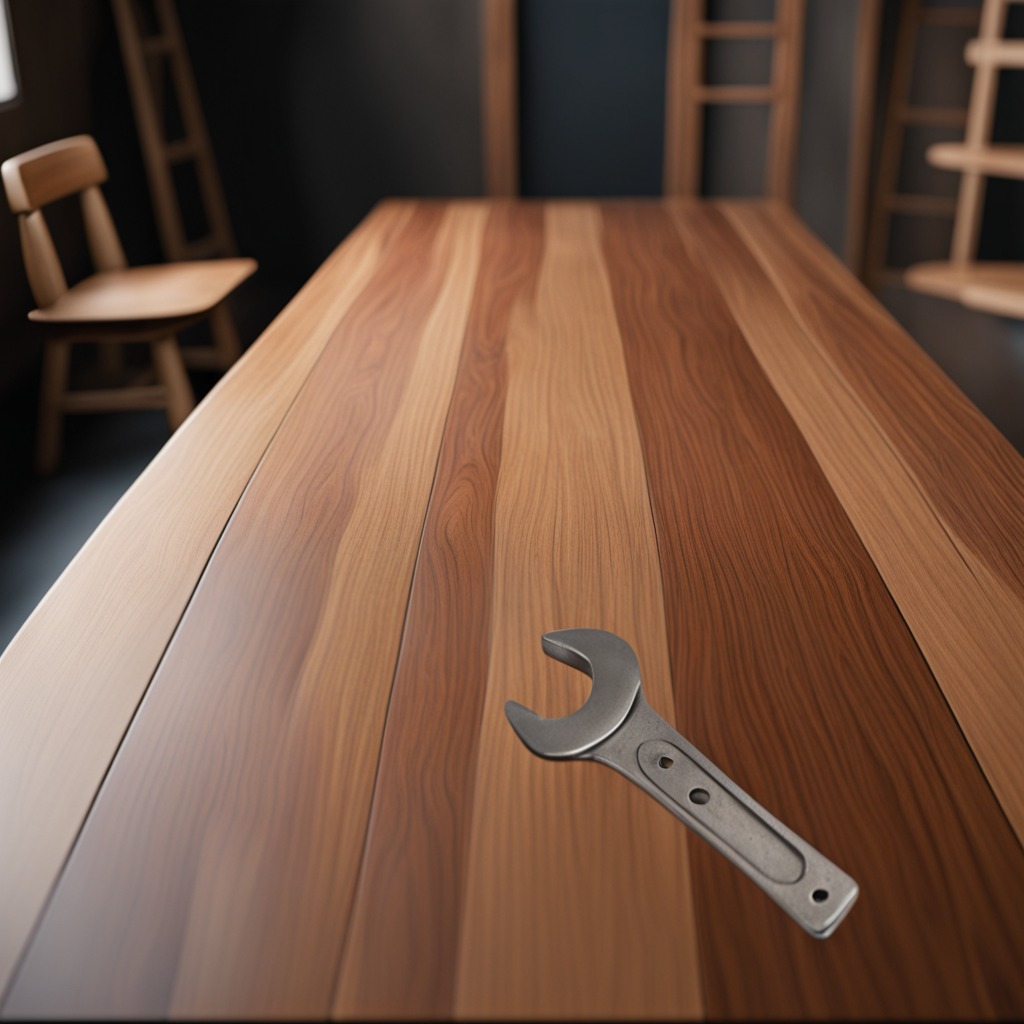
An wrench is lying on the wooden table in a carpentry studio.